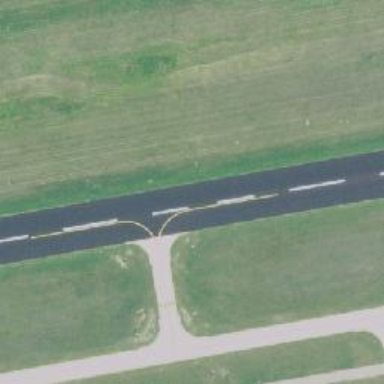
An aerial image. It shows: Image of taxiway at airport.